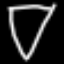
Label: diamond